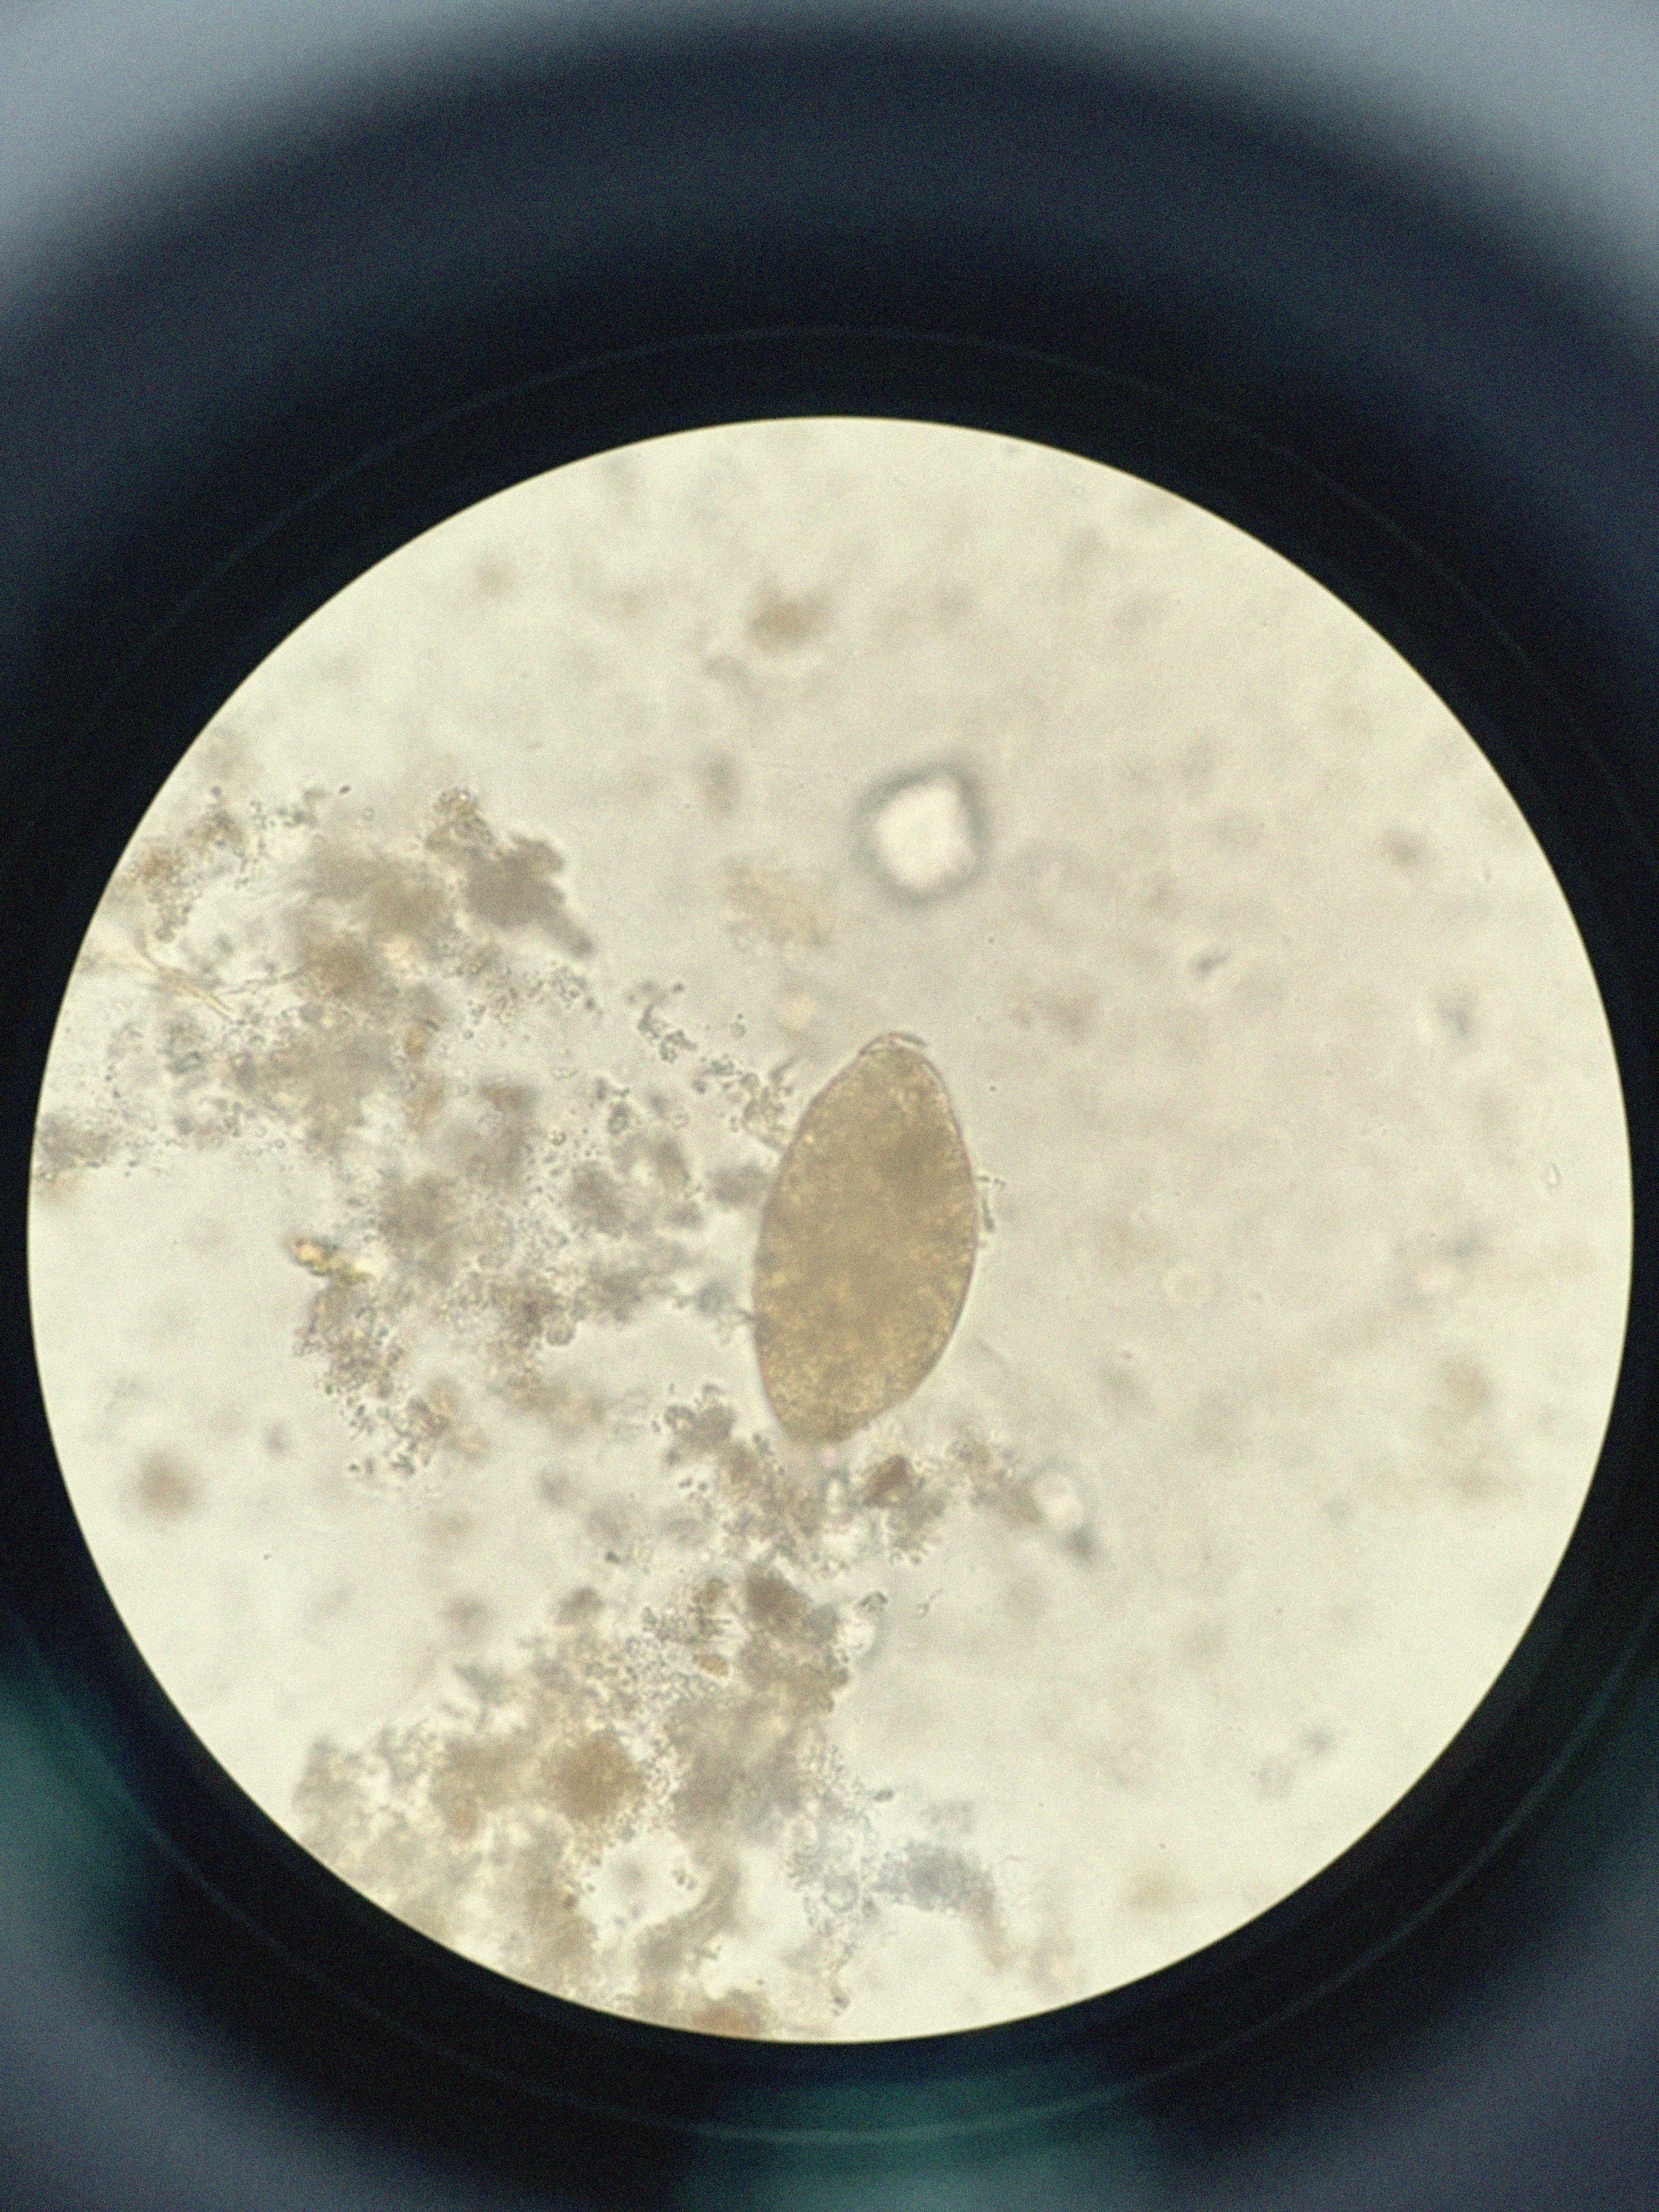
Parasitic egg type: Fasciolopsis buski